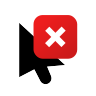
Cursor type: not_allowed
OS/theme: linux-xcursor-pro
Variant: black